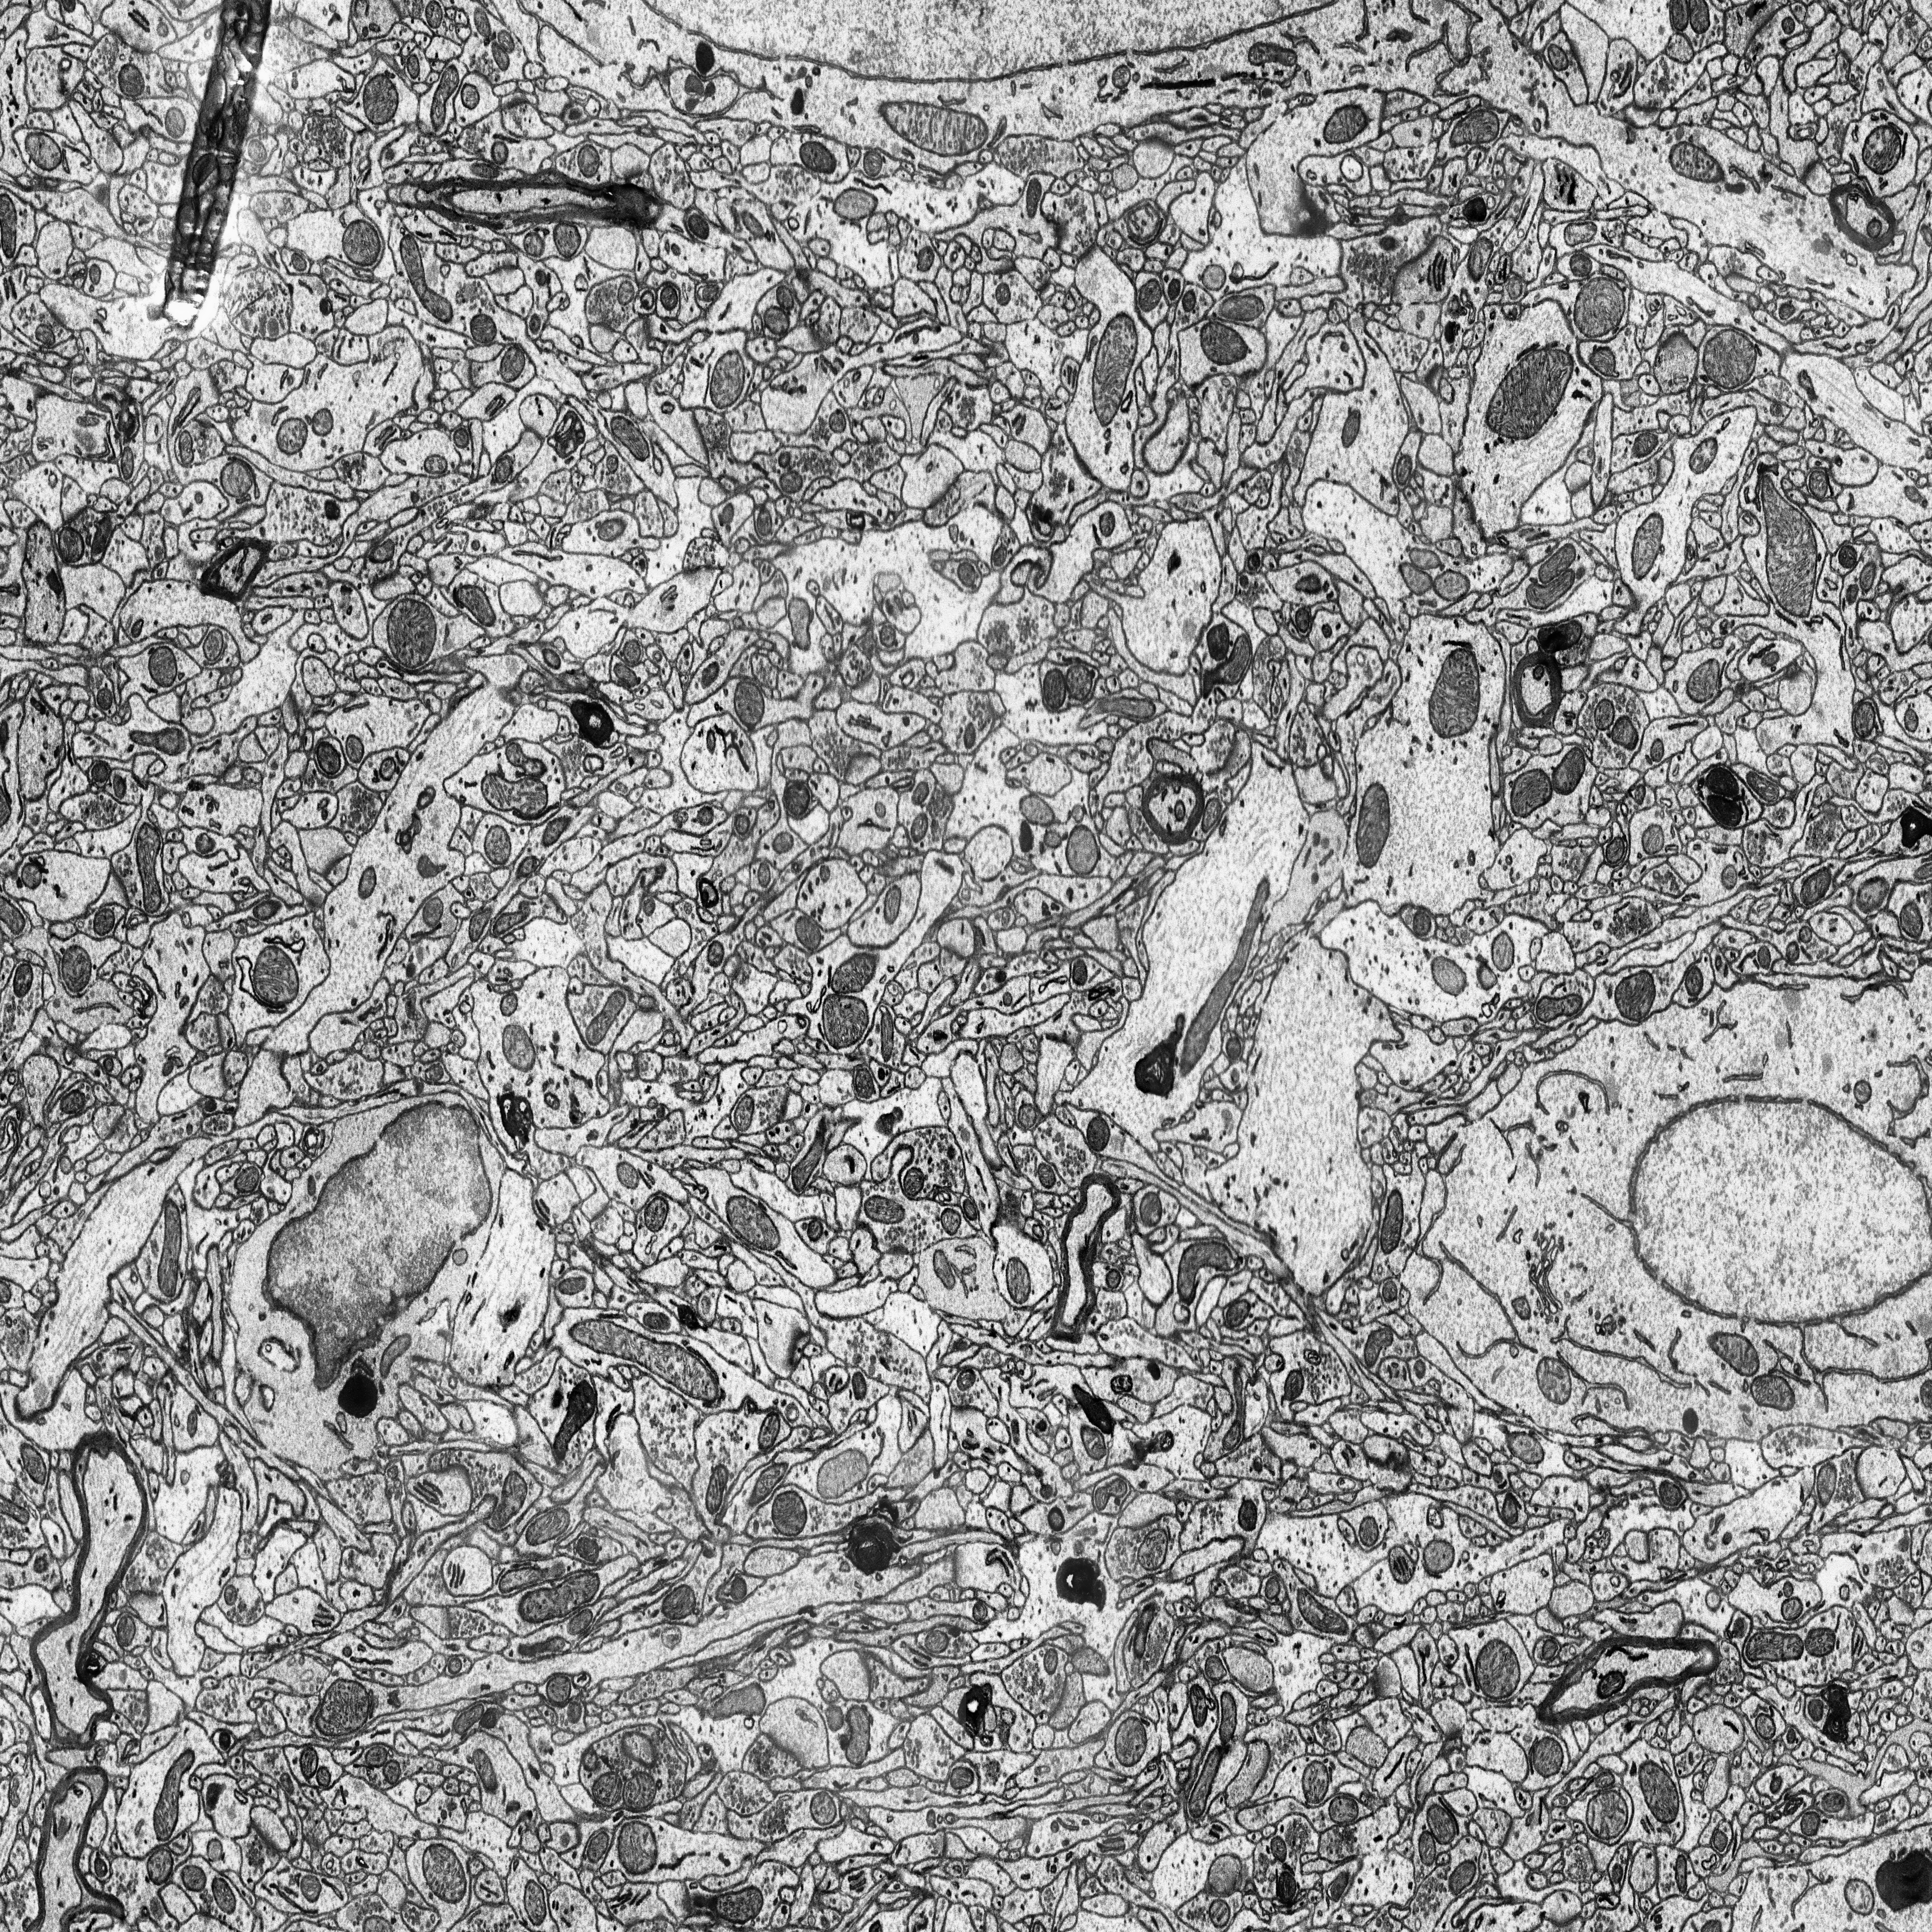
Electron microscopy slice of rat cortex tissue
Slice depth (z): 133
Mitochondria instances in slice: 409